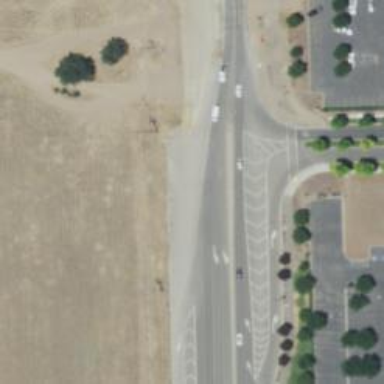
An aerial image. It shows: Tertiary link road with asphalt surface.